Question: When I try to use 'UIButtonType' in swift, UIButtonTypeRoundedRect no longer exists:

Is there an equivalent in Swift, or do I need to make a new subclass to get the same look?
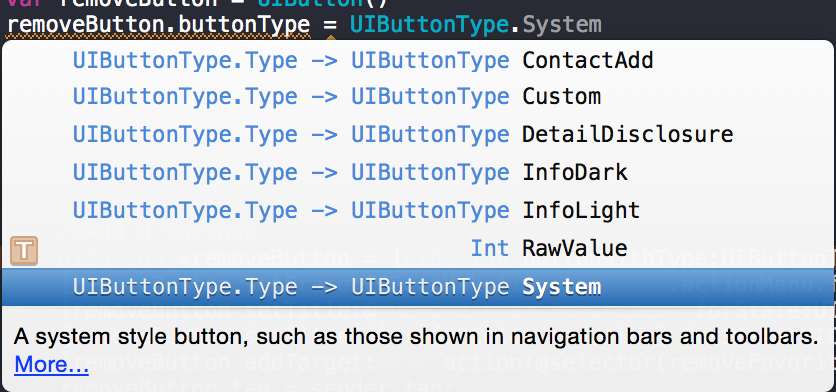
Answer: It's not in SDK included within Xcode 6.4:
'''
enum UIButtonType : Int {
case Custom // no button type
@availability(iOS, introduced=7.0)
case System // standard system button
case DetailDisclosure
case InfoLight
case InfoDark
case ContactAdd
}
'''
But in SDK included in Xcode 7, it's back and marked as deprecated.
'''
enum UIButtonType : Int {
case Custom // no button type
@available(iOS 7.0, *)
case System // standard system button
case DetailDisclosure
case InfoLight
case InfoDark
case ContactAdd
static var RoundedRect: UIButtonType { get } // Deprecated, use UIButtonTypeSystem instead
}
'''
You should use 'System'. If it doesn't fit your needs, do not subclass 'UIButton', use custom factory method <URL>.